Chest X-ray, PA view. Patient: 46 years old, sex M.
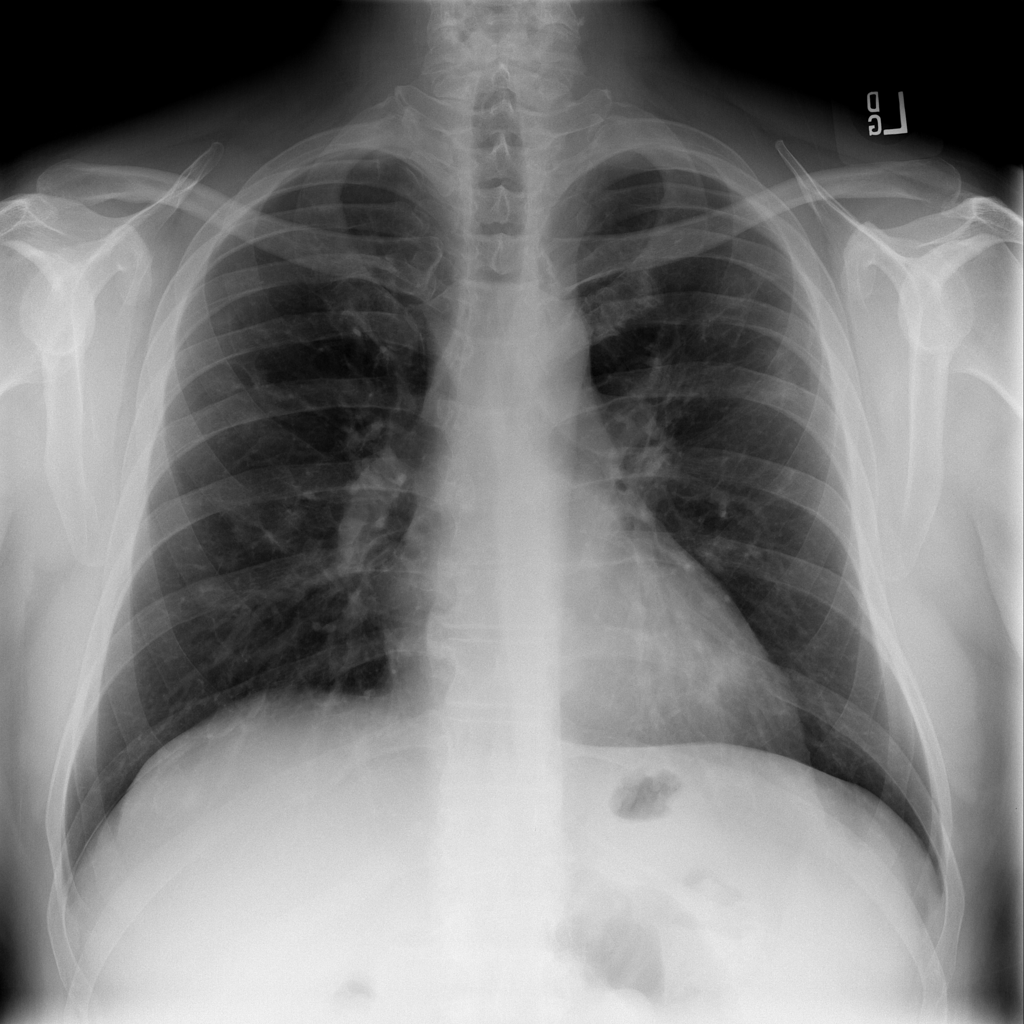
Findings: No Finding